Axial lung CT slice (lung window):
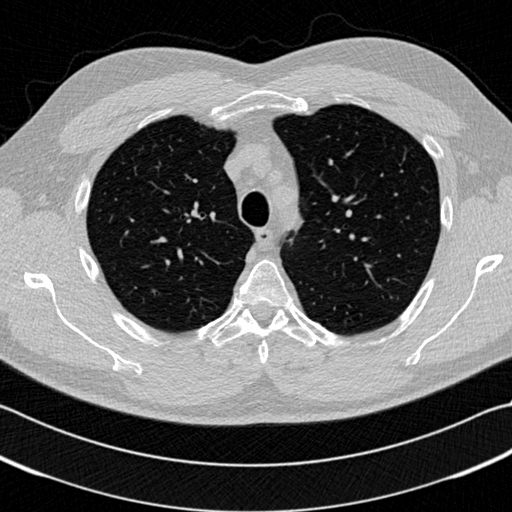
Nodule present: no